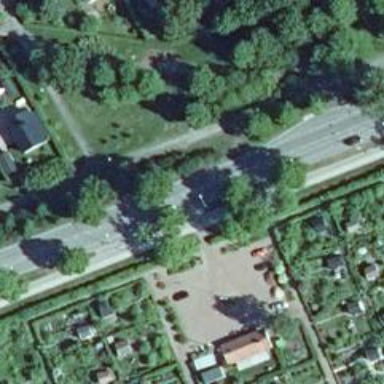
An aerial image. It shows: Asphalt road classified as tertiary.